Field crop: maize
Growth stage: 2
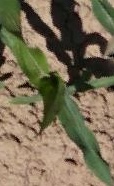
Species: maize